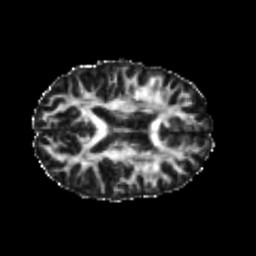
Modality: FA
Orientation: axial
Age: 23
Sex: female
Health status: healthy
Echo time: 0.074 s